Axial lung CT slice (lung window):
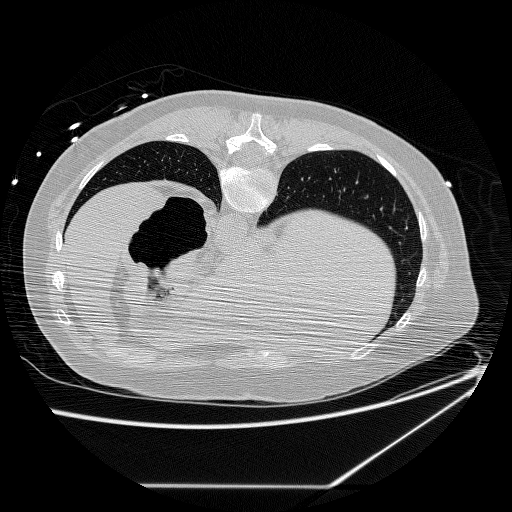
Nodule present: no